Question: Is it a way to configure matching rules in the DQS to ignore matching the empty domains?
I find it very strange if two empty domain values are considered as match for 100%. I always can, of course, write the 'newid()' in all the empty domains inside the underlying sql data source (view), but this is overkill and maybe there are "right" way to do this...

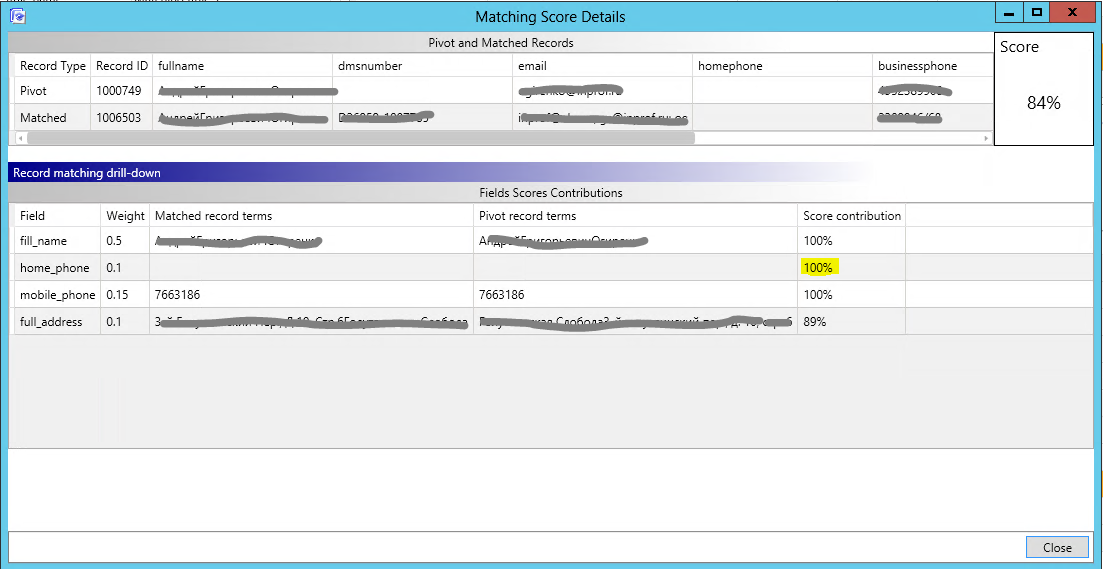
Answer: I found acceptable solution.
Empty fields inside are not considered as matched.
By the way if the composite domain fields of two records are blank, then these domains are considered as matched on 100%. But I am quite satisfied this that.